Interaction volume radius: 5 \u00c5
Interaction volume height: 15 \u00c5
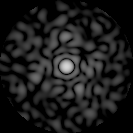
Disorder parameter: 0.8336